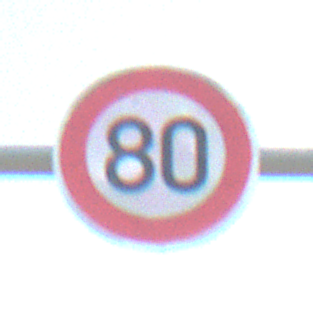
Verkehrszeichen: Geschwindigkeit80
Umgebung: Outdoor, Suburban
Tageszeit: MorningAfternoon
Wetter: PartlyCloudy
Licht: Natural
Jahreszeit: NotSpecified
Kontrast: HighContrast